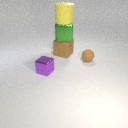
large yellow rubber cylinder above large brown rubber cube